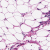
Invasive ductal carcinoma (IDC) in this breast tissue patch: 0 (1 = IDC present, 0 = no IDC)